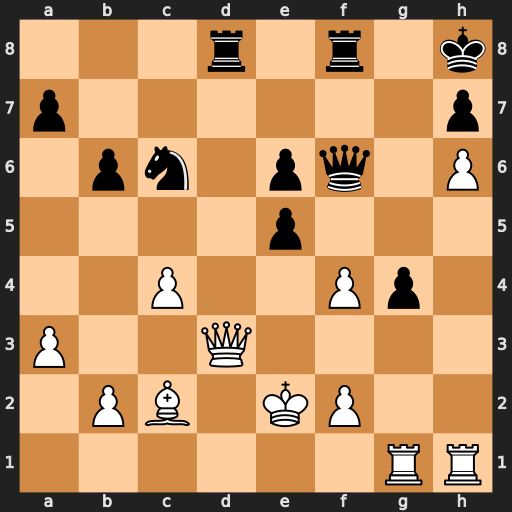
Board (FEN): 3r1r1k/p6p/1pn1pq1P/4p3/2P2Pp1/P2Q4/1PB1KP2/6RR
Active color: w
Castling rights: -
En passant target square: -
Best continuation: Qxh7#